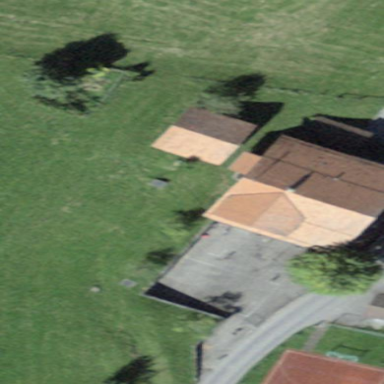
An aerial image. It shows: School.